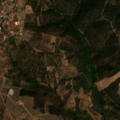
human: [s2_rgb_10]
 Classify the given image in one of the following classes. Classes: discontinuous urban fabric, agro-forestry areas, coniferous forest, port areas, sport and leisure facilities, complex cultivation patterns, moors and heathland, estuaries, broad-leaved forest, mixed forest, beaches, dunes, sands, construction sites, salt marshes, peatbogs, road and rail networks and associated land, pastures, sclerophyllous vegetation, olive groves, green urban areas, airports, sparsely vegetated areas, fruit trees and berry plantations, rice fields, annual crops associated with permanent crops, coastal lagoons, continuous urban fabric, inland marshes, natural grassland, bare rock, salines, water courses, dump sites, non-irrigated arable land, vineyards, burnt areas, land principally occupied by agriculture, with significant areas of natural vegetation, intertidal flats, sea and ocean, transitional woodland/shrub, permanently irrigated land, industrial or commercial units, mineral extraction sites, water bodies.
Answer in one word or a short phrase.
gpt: discontinuous urban fabric, olive groves, complex cultivation patterns, land principally occupied by agriculture, with significant areas of natural vegetation, broad-leaved forest, coniferous forest, mixed forest